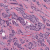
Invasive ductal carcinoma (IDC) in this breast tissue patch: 1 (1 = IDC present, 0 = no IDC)